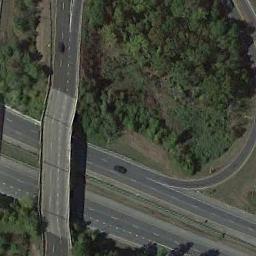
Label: overpass